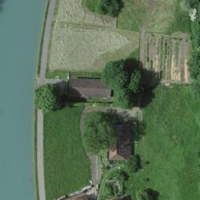
EUNIS habitat code: 53
Species observed at this site:
Filipendula ulmaria